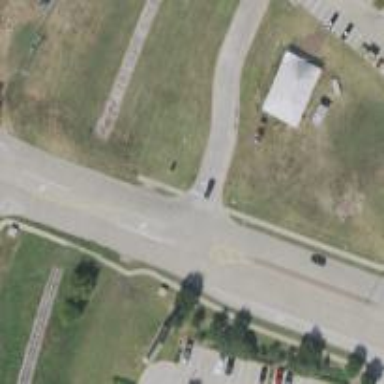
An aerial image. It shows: Tertiary road with separate sidewalk.